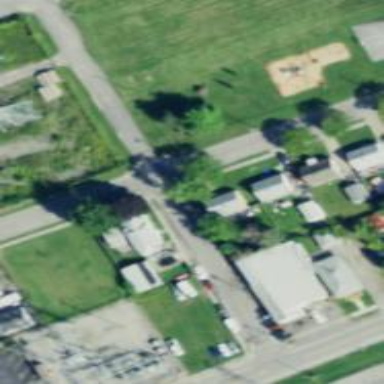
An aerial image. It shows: Residential road with sidewalk on the left.